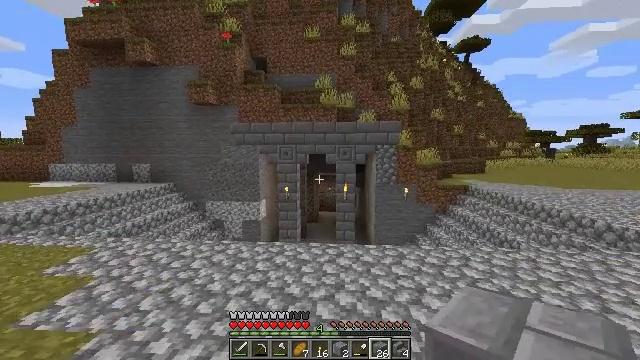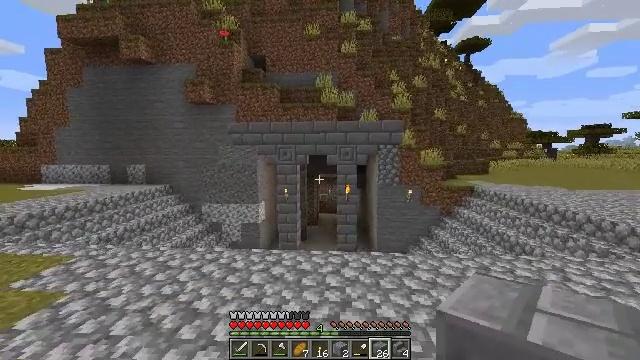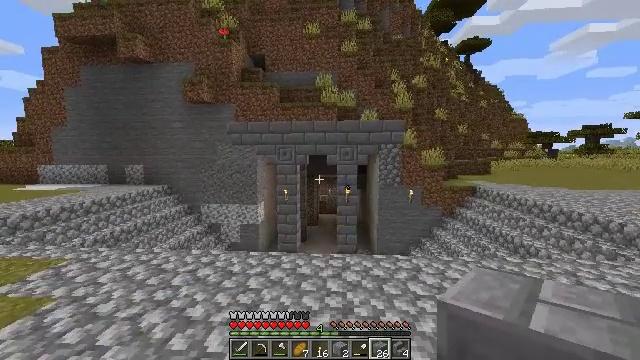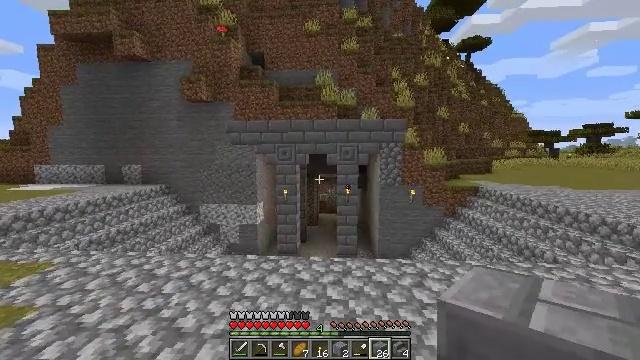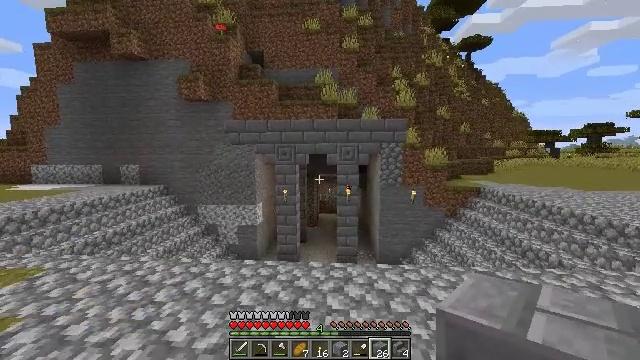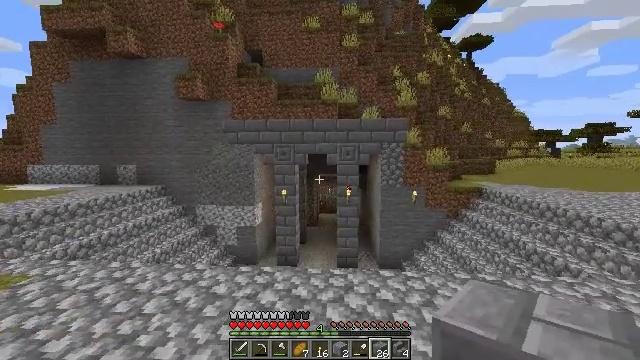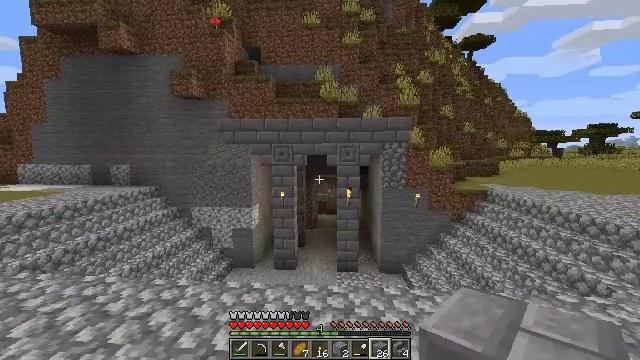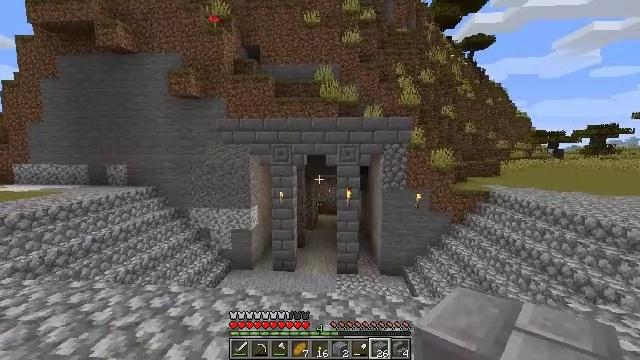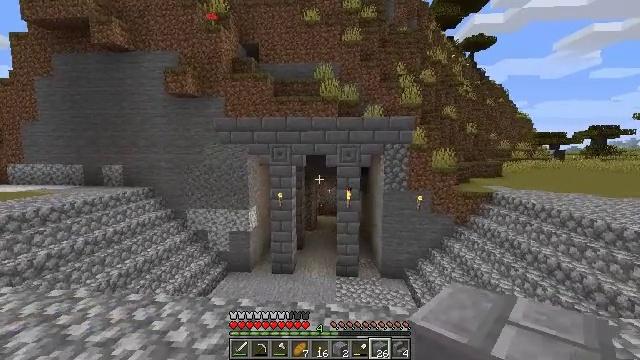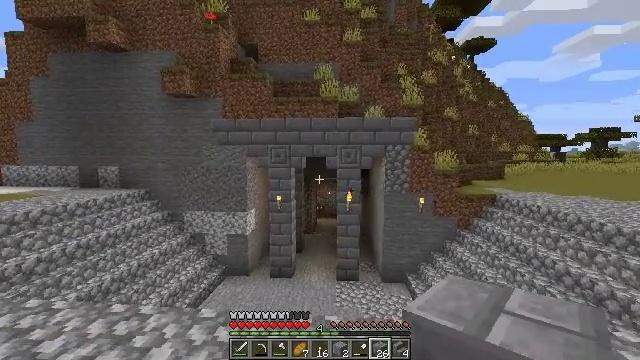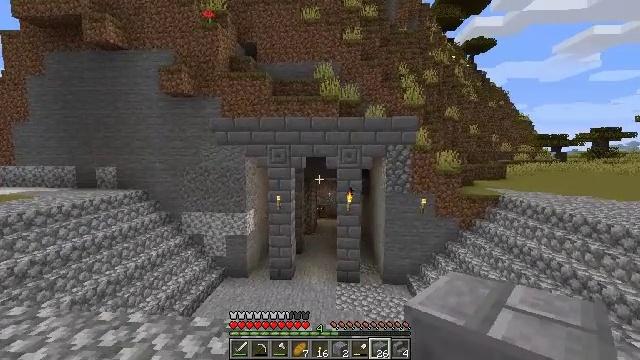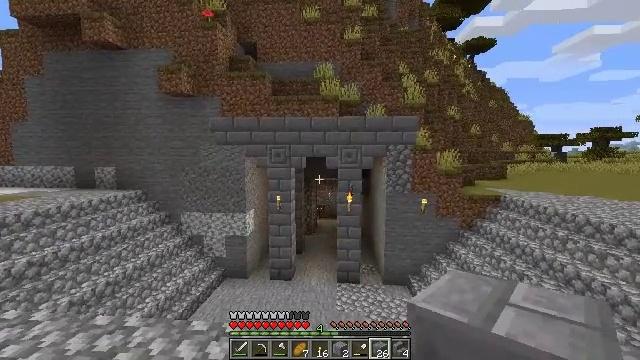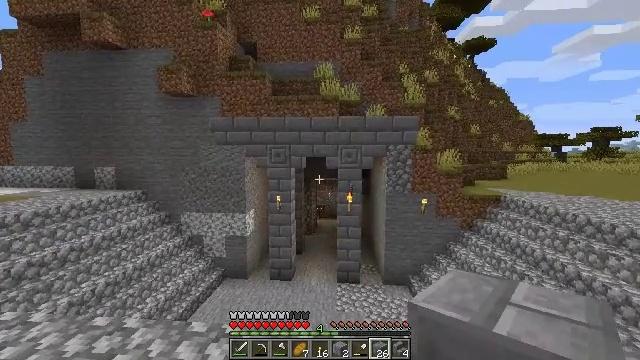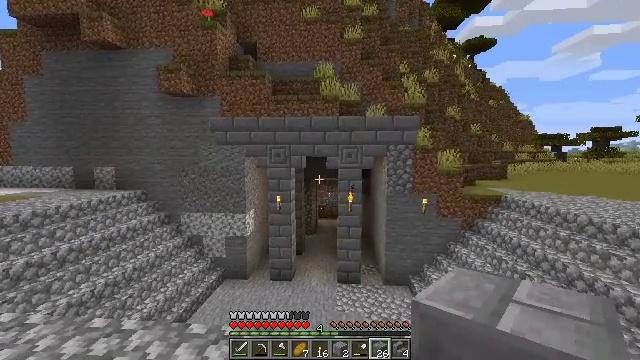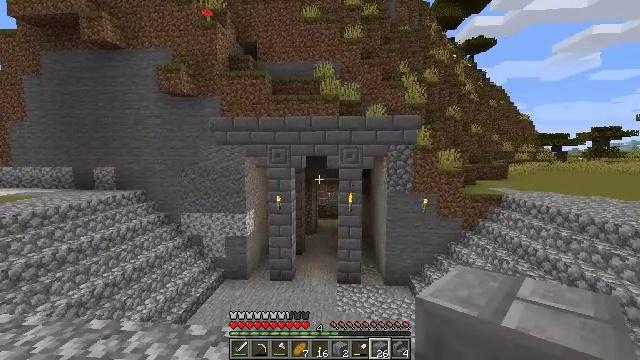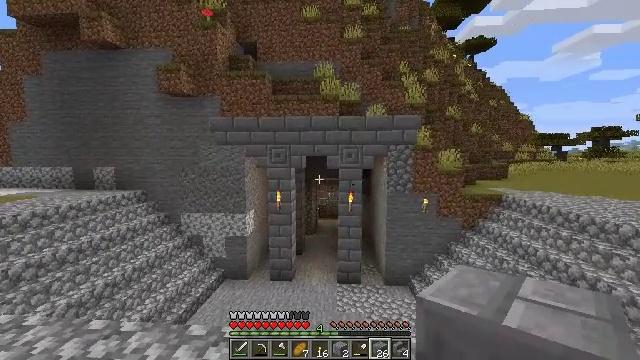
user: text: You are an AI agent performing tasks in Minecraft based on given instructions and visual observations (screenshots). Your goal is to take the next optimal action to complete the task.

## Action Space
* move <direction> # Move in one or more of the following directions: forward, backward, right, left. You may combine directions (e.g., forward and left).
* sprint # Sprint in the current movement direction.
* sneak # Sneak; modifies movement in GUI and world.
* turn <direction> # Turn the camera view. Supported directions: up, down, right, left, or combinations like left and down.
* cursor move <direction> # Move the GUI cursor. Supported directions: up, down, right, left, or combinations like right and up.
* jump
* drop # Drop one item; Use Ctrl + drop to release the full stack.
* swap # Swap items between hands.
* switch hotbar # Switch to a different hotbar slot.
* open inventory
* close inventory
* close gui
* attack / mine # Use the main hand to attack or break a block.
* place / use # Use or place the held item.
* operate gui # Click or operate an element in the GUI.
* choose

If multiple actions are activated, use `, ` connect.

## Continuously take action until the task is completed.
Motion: motion action
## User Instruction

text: Form polished granite from four granite.
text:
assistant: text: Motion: move forward
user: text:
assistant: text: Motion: move forward
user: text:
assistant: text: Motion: move forward
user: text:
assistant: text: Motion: move forward
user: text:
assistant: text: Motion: move forward
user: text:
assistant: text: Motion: move forward
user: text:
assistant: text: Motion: move forward
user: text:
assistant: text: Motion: move forward
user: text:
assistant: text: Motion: move forward
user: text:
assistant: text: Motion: no_op
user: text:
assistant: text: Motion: no_op
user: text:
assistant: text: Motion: no_op
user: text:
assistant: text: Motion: no_op
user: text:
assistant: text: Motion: no_op
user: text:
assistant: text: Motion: no_op
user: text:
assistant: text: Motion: move left
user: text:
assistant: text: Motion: move left
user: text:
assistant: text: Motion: move left
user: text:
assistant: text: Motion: move left
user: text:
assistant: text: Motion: move left
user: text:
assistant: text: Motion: move left
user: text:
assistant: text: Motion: move left
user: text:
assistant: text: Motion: move left
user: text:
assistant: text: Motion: move left
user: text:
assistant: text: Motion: move left
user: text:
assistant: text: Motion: no_op
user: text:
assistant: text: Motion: no_op
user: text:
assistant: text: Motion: no_op
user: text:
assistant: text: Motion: no_op
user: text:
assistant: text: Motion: no_op